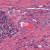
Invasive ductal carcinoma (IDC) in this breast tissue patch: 0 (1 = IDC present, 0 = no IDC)